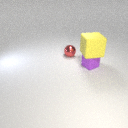
large yellow rubber cube above small purple rubber cube